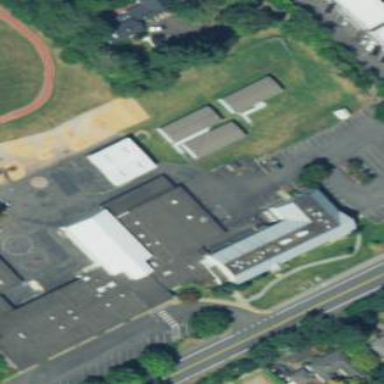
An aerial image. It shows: School building.